Interaction volume radius: 5 \u00c5
Interaction volume height: 10 \u00c5
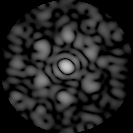
Disorder parameter: 0.5641